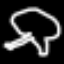
Label: frog